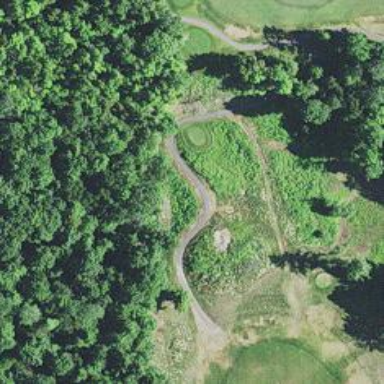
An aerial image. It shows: Asphalt path that serves as golf cartpath.